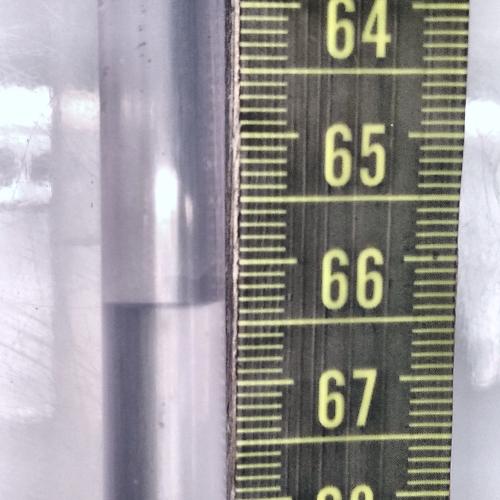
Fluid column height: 66.3 cm